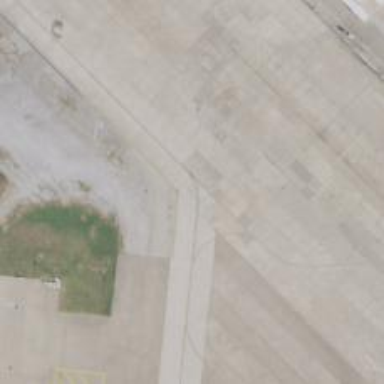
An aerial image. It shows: Image of taxiway at airport.